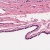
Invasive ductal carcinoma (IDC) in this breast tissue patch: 0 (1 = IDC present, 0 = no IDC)